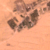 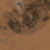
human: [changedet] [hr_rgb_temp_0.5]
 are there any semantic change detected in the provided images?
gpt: Everything remains the same.